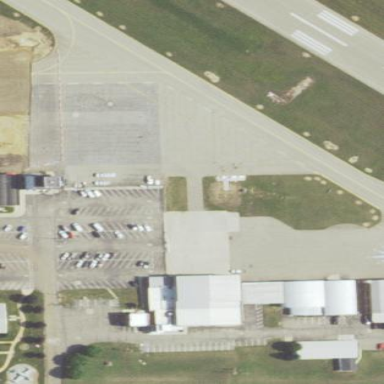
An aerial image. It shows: Apron at the airport.